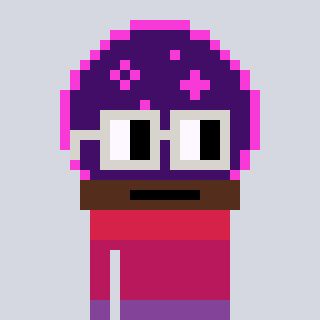
a pixel art character with square light gray glasses, a crystalball-shaped head and a redpinkish-colored body on a cool background